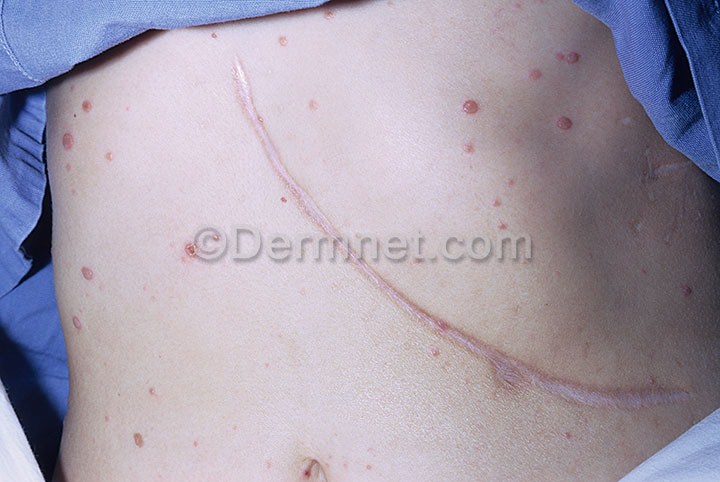
Disease: Warts Molluscum and other Viral Infections